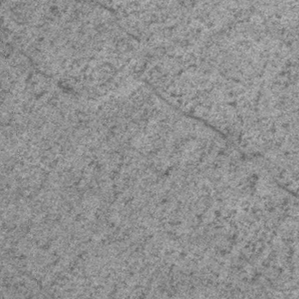
Label: frost